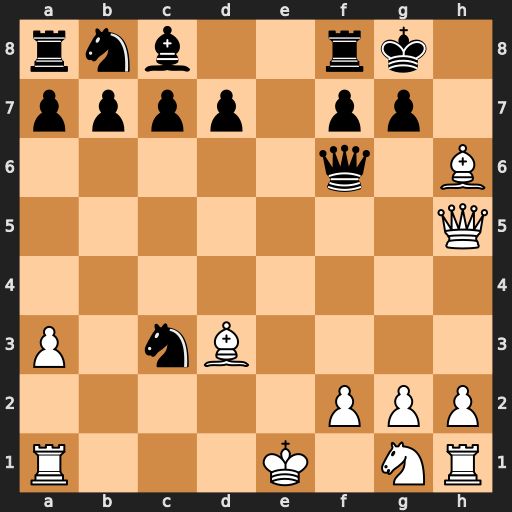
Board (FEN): rnb2rk1/pppp1pp1/5q1B/7Q/8/P1nB4/5PPP/R3K1NR
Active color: w
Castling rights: KQ
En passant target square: -
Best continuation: Bh7+ Kxh7 Bg5+ Kg8 Bxf6